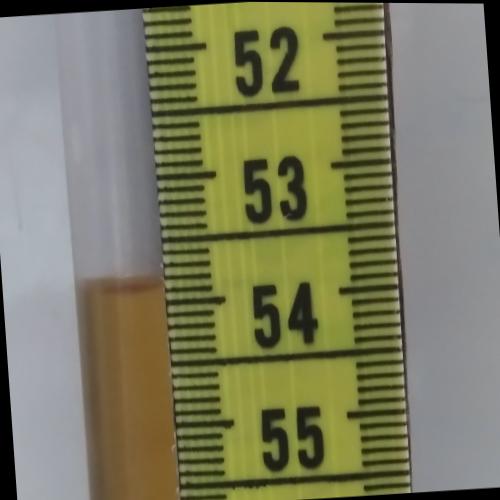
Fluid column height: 53.9 cm